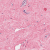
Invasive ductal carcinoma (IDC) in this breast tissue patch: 0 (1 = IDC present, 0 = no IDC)